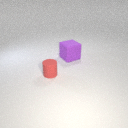
large purple rubber cube behind small red rubber cylinder